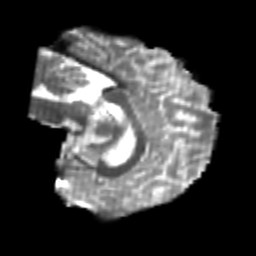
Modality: T2w
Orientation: sagittal
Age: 20
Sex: male
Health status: healthy
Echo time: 0.074 s